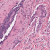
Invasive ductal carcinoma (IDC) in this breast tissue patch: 1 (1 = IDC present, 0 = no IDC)